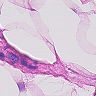
Metastatic tissue present: no